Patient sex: F
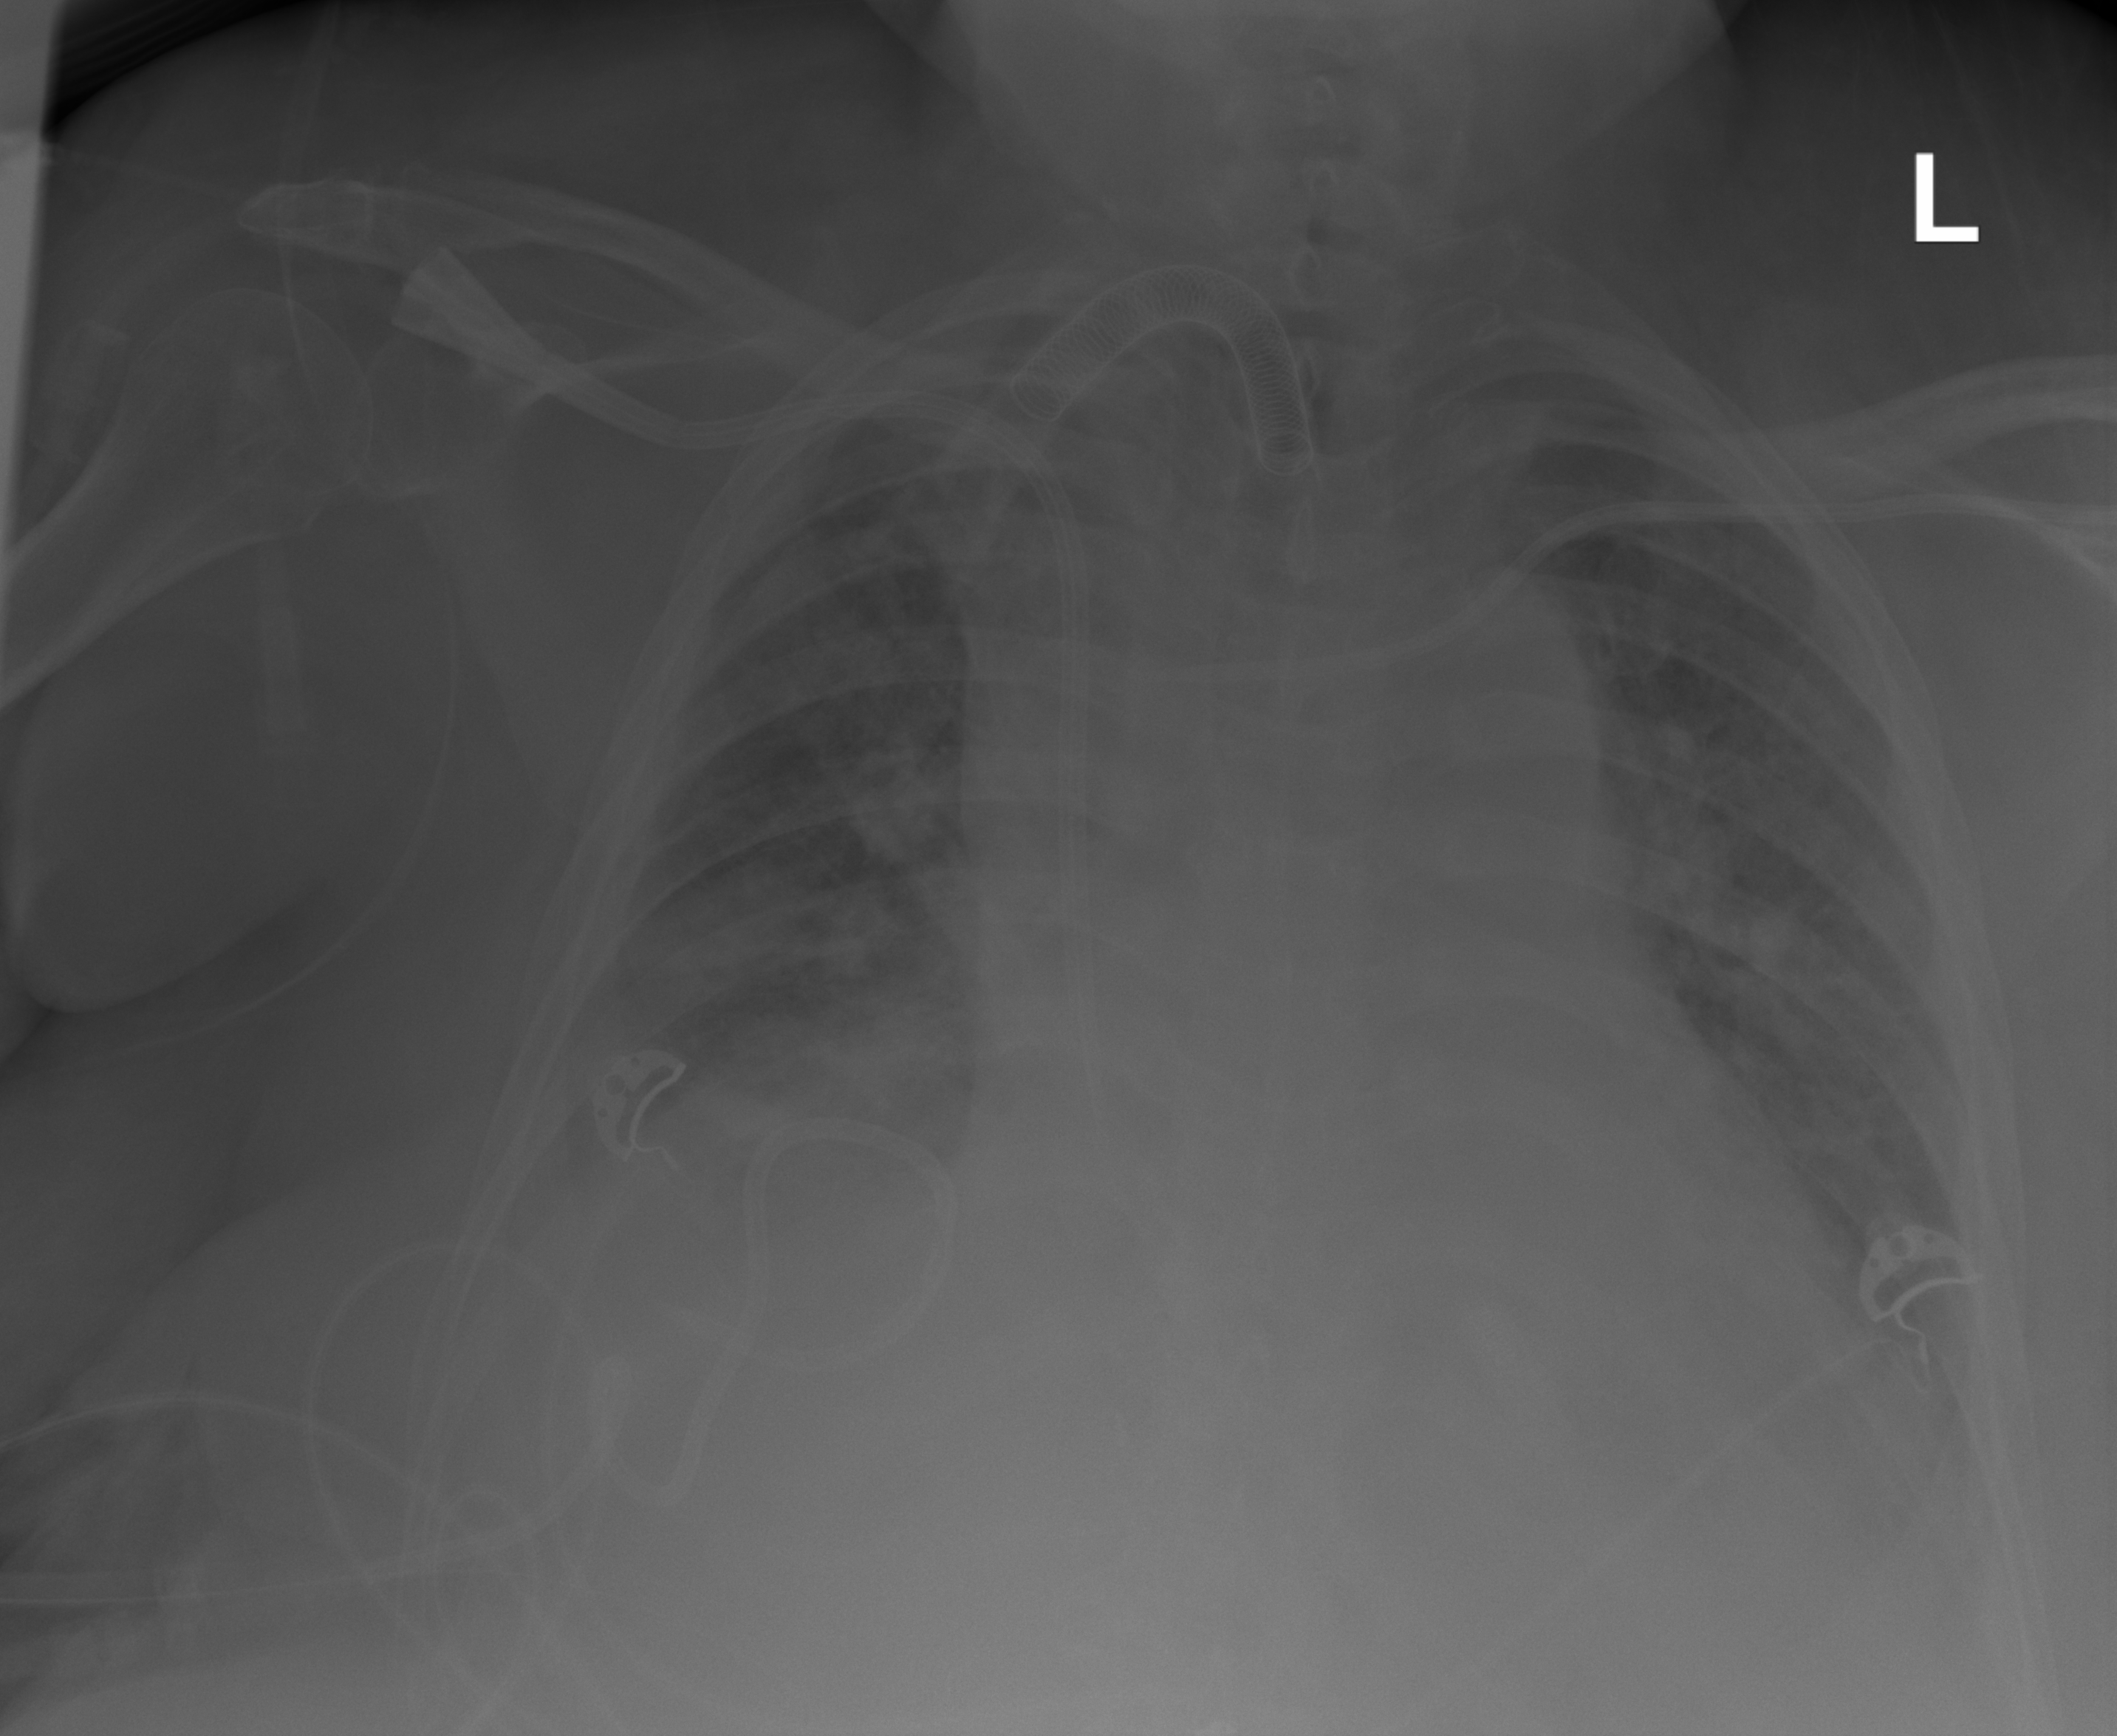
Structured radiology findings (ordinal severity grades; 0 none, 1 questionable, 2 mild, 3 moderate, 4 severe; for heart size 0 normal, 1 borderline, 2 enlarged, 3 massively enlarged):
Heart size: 2
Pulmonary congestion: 2
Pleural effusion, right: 2
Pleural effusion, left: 1
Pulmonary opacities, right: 3
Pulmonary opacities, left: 3
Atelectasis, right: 2
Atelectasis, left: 2